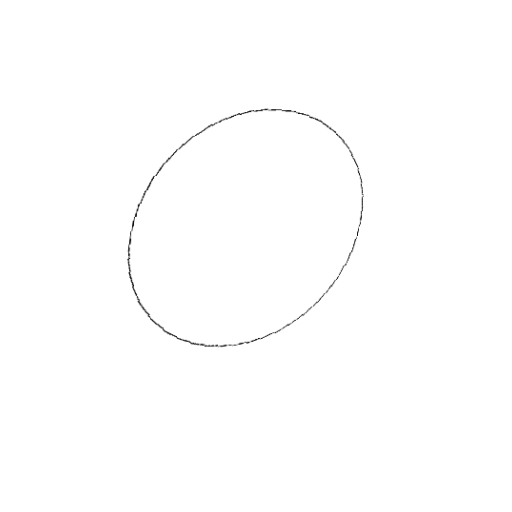
Crossing number: 0